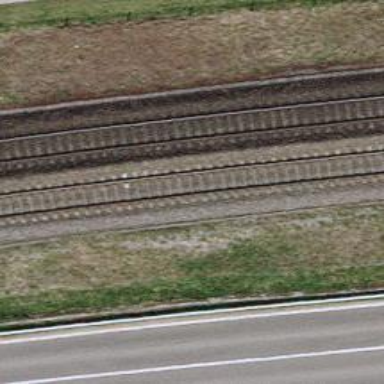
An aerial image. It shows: Railway track with contact line for electrification.